Question: My application get a list of articles from a json file.
Every article has an attribute content. This attribute content will contain html code that o will display in my webveiw.
All is working good (text, images, style ...), except videos. I am always getting error webview file is inaccessible.
There is an example of content i have:
'''
<p>Text text Text textText text</p>
<p><iframe src="//player.vimeo.com/video/73297417" width="300" height="164" frameborder="0" webkitallowfullscreen mozallowfullscreen allowfullscreen></iframe></p>
'''
The error i get here: The web page adress file://player.vimeo.com/video/73297417 is temporary inacessible. I know that my web view is doing something wrong.
I implemented this html code in my wordpress site and video worked fine. Why this is not working on android.
Same problem for Youtube

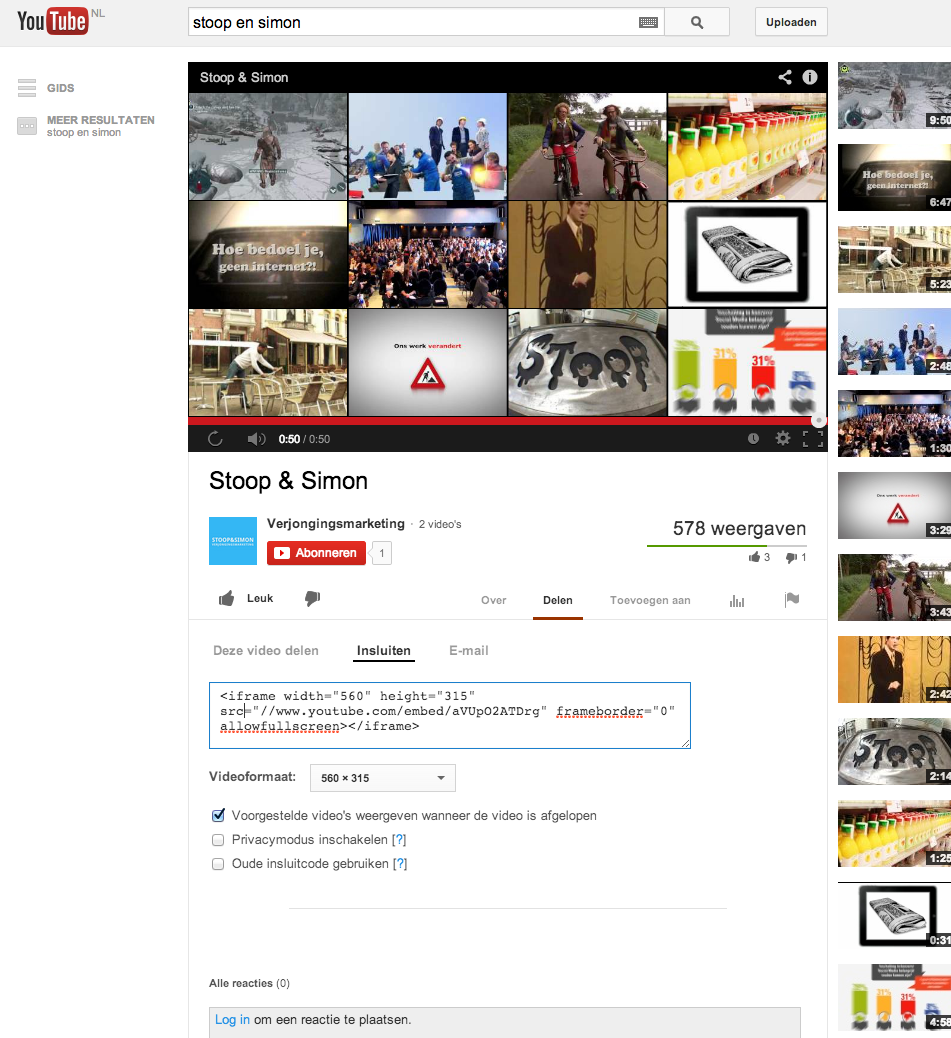
Answer: I agree with @bgse, your URL is off. file:// calls files on the local filesystem. You need to be using http:// or https:// for calling content over the web. Try something like this:
'''
src="http://player.vimeo.com/video/73297417"
'''